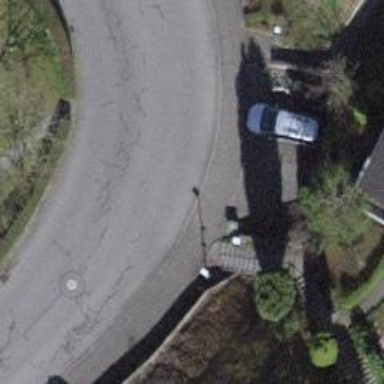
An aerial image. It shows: Kerb serving as barrier.